Field crop: maize
Growth stage: 2
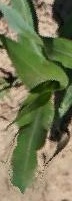
Species: maize